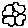
Label: flower